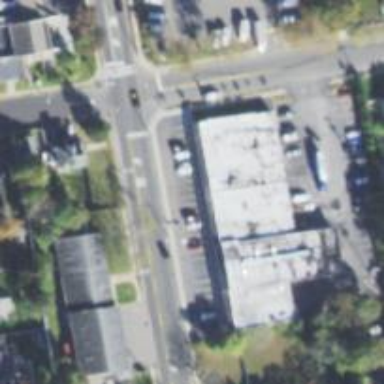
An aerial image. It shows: Convenience shop.